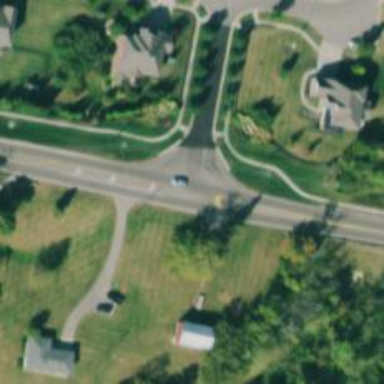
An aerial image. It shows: Tertiary road.